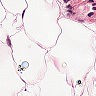
Metastatic tissue present: no